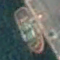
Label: civil